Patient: sex M, age 57
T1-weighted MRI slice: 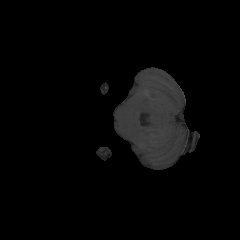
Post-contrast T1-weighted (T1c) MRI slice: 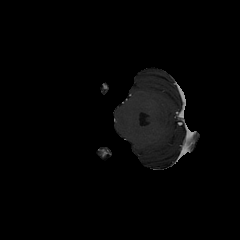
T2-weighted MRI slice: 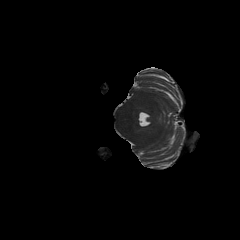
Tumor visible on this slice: no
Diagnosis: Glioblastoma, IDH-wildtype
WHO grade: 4